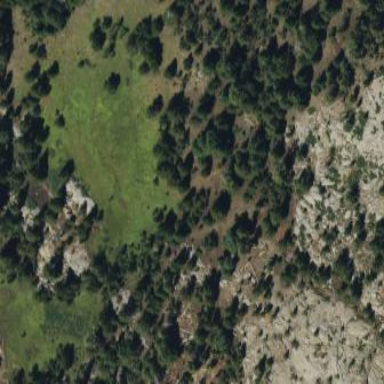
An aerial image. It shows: Wet meadow with grassland vegetation.